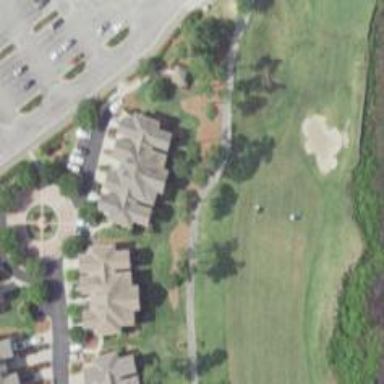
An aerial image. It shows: Footway that resembles golf path.